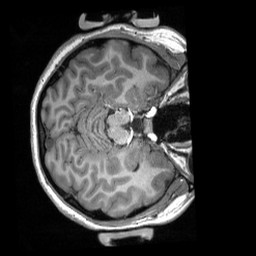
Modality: T1w
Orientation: axial
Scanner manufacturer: siemens
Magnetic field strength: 3 T
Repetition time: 2.3 s
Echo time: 0.00308 s